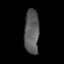
Tissue: prostate
Cell type: Myeloid cells
Senescence score: 0.3219
Nuclear area (px): 643
Mean DAPI intensity: 91.061